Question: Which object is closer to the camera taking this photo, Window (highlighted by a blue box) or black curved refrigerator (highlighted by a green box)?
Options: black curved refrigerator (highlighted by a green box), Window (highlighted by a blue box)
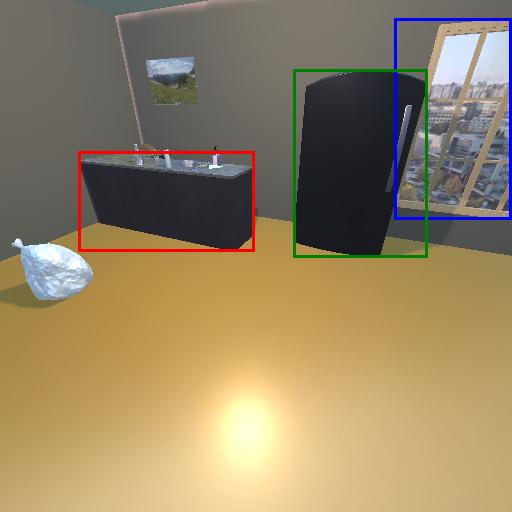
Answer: black curved refrigerator (highlighted by a green box)